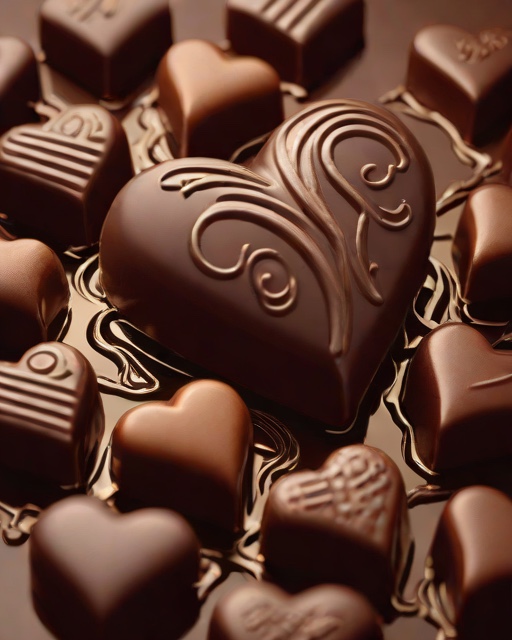
Category: Valentine